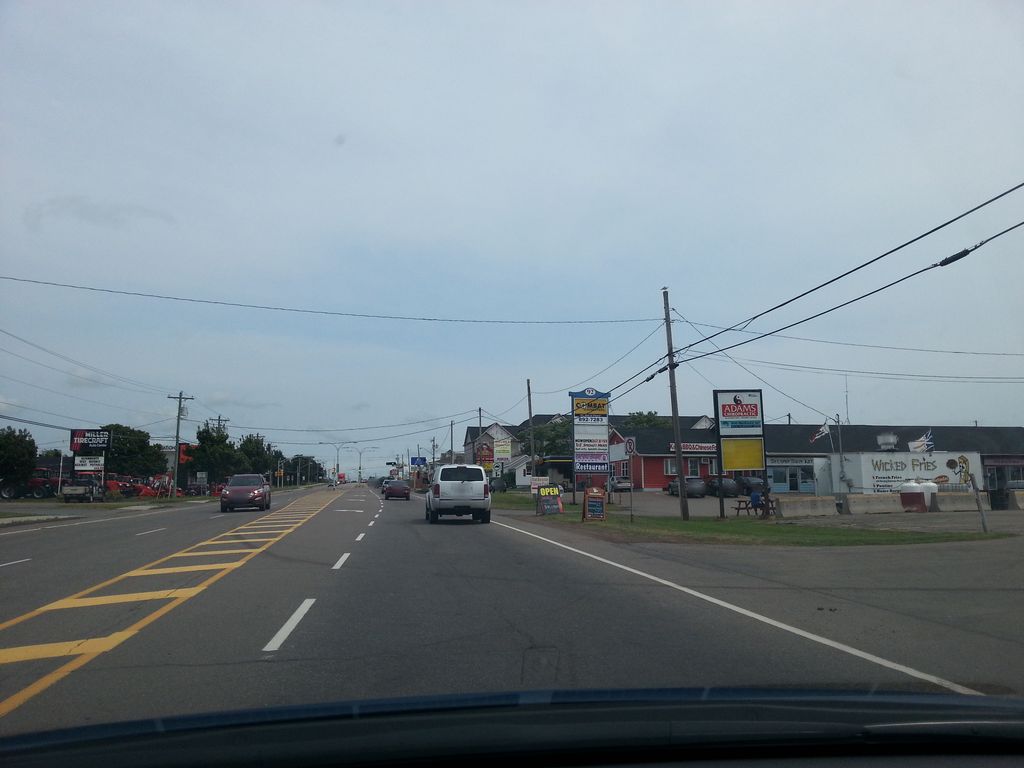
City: charlottetown